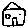
Label: house